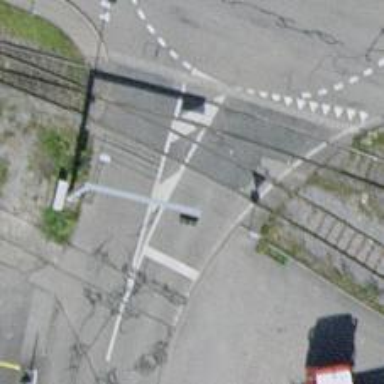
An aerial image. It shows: Level crossing along the railway.